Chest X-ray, PA view. Patient: 52 years old, sex F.
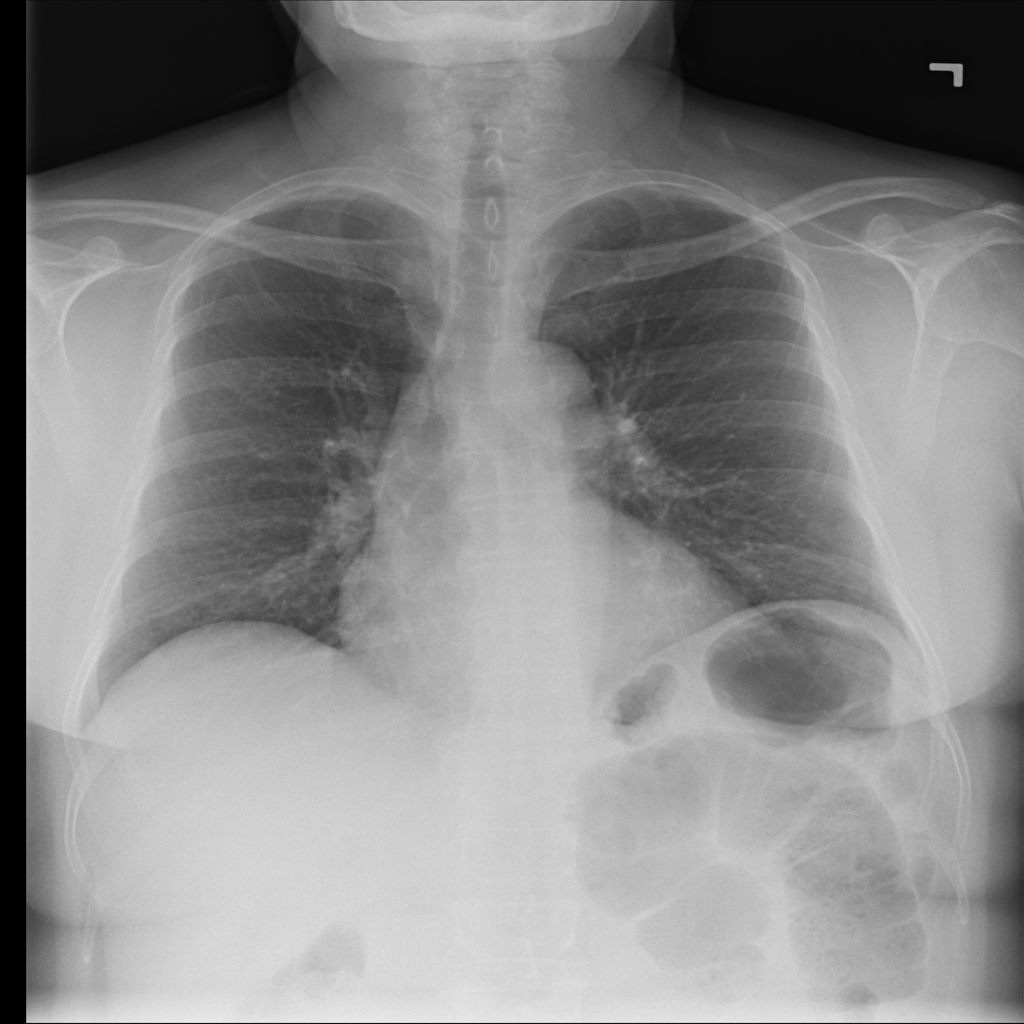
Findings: No Finding